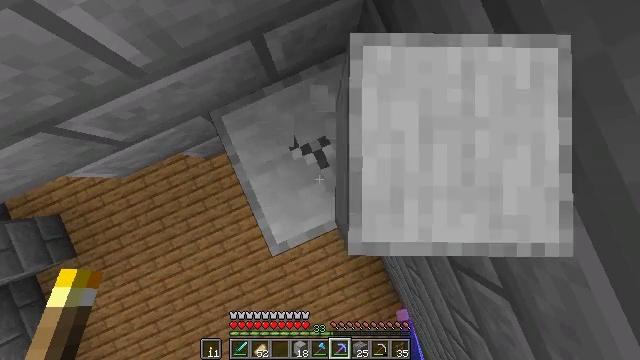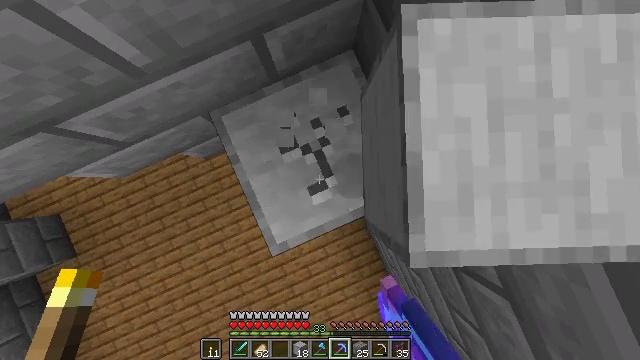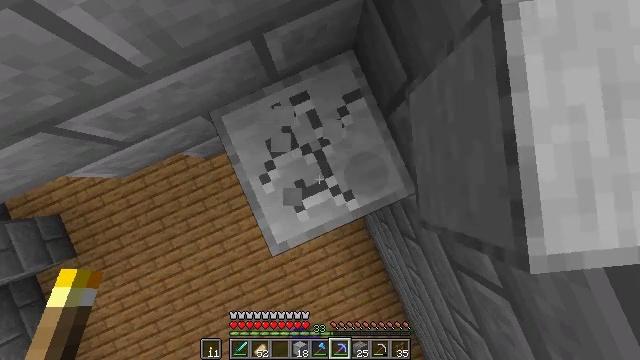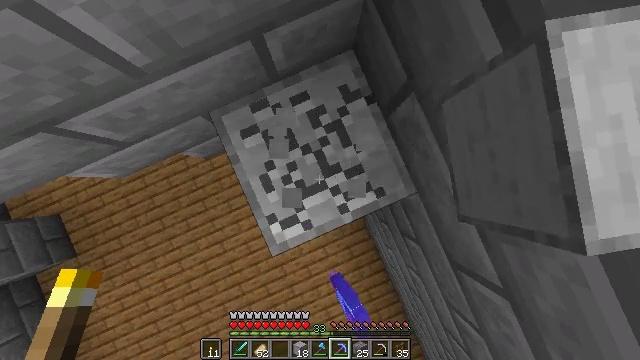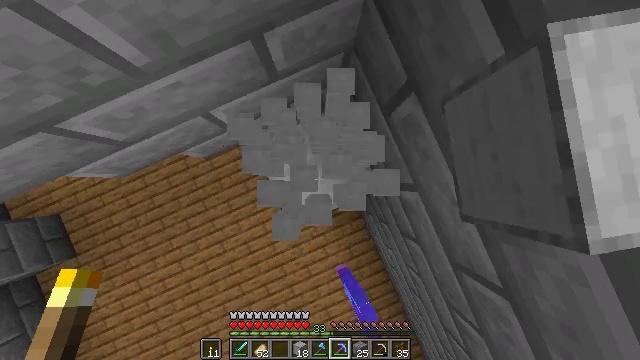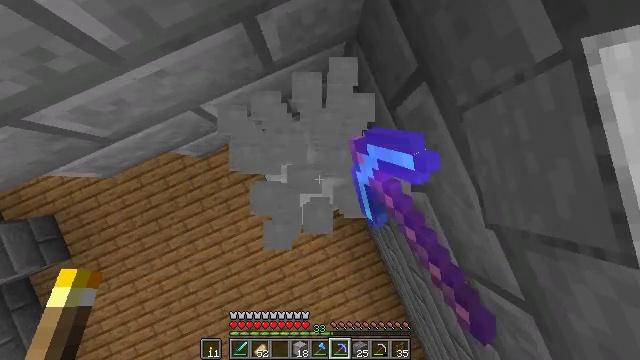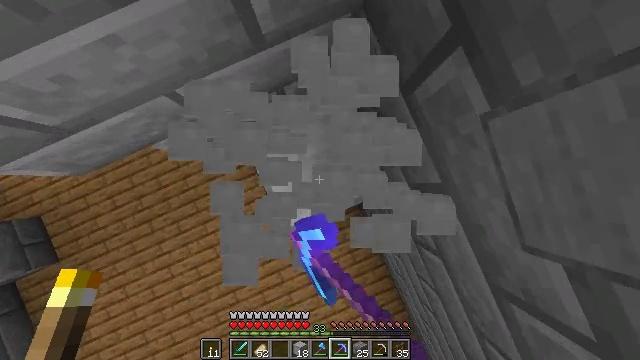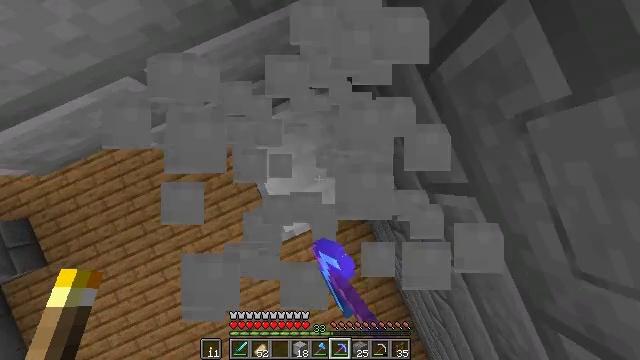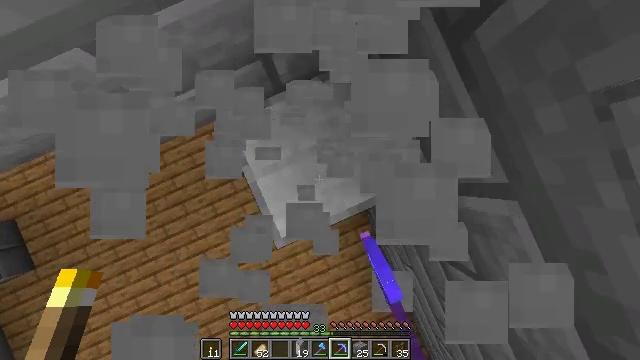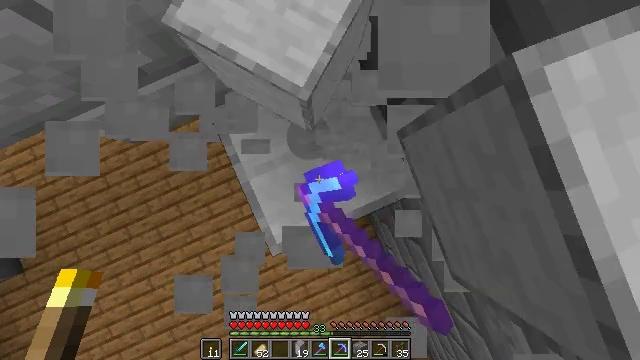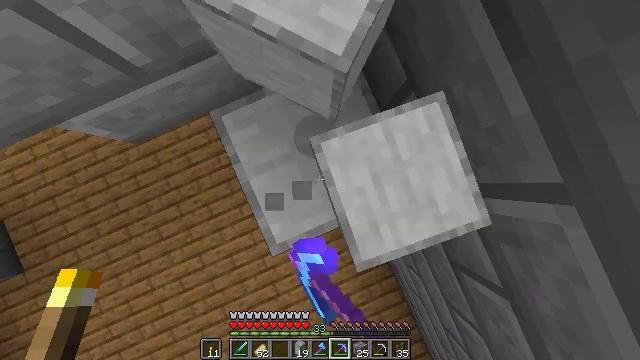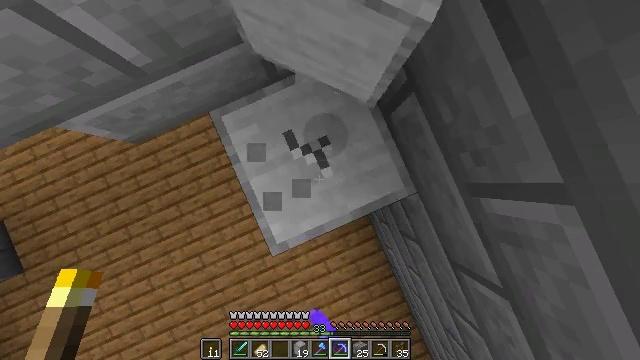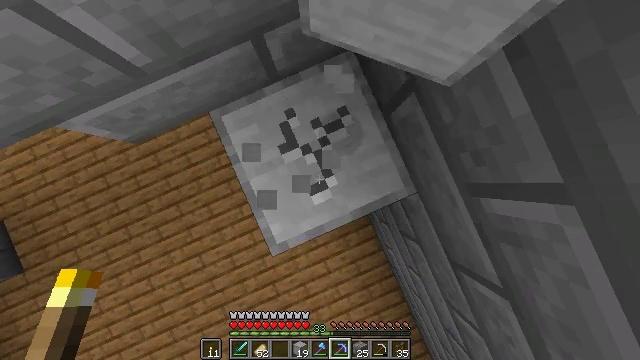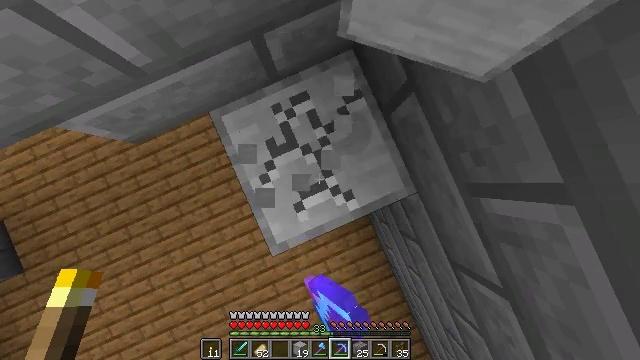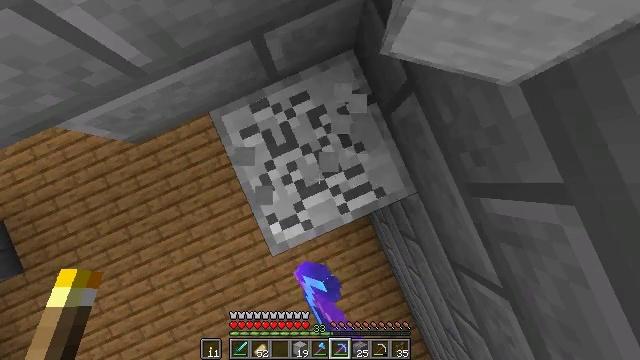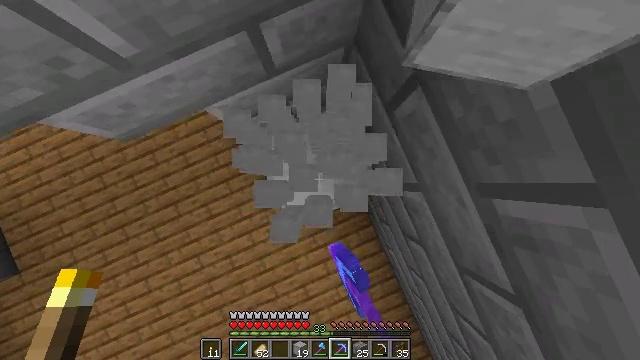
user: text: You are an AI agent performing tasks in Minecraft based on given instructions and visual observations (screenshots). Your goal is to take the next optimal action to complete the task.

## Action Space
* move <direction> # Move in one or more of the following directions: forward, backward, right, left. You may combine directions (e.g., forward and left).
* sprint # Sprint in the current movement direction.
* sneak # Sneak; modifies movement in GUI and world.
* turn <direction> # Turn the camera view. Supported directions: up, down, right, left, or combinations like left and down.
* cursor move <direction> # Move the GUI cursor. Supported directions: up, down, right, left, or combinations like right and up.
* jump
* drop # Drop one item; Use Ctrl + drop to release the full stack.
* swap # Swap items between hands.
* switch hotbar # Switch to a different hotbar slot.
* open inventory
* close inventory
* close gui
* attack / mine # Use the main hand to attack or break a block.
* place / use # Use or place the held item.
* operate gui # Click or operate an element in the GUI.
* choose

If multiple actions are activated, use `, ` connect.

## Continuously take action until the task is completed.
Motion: motion action
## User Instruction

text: Attack the smooth stone block to break it.
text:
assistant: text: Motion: attack / mine
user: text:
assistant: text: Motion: attack / mine
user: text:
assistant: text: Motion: attack / mine
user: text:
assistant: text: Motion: attack / mine
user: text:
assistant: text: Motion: attack / mine
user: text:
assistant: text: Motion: attack / mine
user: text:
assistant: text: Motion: attack / mine
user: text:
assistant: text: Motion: attack / mine
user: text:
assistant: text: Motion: attack / mine
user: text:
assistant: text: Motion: attack / mine
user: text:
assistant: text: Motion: attack / mine
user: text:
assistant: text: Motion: attack / mine
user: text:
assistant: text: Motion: attack / mine
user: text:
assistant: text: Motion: attack / mine
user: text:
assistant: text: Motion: attack / mine
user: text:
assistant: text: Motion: attack / mine
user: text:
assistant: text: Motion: attack / mine
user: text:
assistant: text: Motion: attack / mine
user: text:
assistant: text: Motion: attack / mine
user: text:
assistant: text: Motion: attack / mine
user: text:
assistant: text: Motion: attack / mine
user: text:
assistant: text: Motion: attack / mine
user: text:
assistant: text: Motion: attack / mine
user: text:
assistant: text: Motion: attack / mine
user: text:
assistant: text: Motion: attack / mine
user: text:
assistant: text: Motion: attack / mine
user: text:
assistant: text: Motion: attack / mine
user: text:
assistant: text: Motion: attack / mine
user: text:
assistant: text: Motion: attack / mine
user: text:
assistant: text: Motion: attack / mine